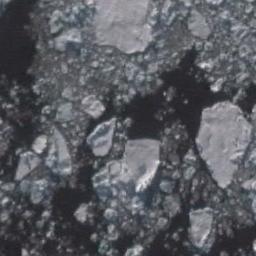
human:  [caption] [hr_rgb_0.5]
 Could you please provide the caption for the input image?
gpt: There are many ice on the black sea .

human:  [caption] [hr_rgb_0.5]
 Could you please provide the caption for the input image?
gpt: Countless ice cubes of all sizes are closely connected into a large piece floating on the deep blue sea .

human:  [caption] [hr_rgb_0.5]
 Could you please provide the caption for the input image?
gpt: There are different shapes of sea ice .

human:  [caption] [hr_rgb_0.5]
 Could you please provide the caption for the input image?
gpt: A lot of sea ice of different sizes and thickness gathers together and the color of the seawater is deep blue .

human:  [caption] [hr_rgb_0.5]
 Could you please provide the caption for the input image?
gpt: There are many pieces of sea ice .